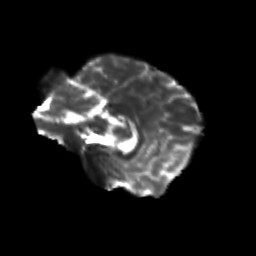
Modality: T2w
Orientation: sagittal
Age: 28
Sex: female
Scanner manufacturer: siemens
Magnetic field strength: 3 T
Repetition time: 3.5 s
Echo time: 0.113 s